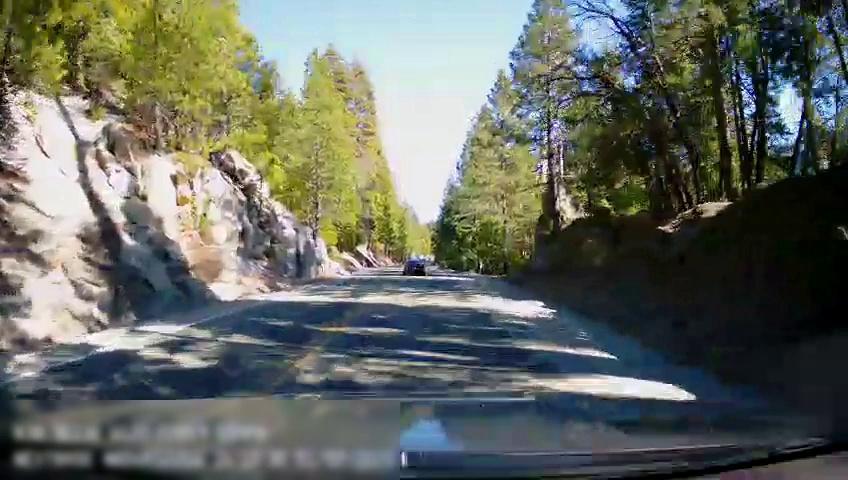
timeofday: Day
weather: Sunny
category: Drivable Space
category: Vehicles | Car
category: Lanes | Opposite Lane
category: Lanes | Opposite Lane
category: Lanes | Current Lane